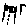
Label: square